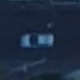
Vehicle type: Car